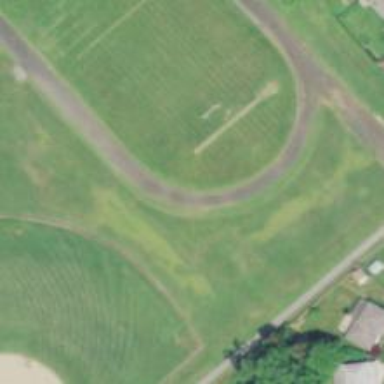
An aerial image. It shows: Track located within leisure land area.